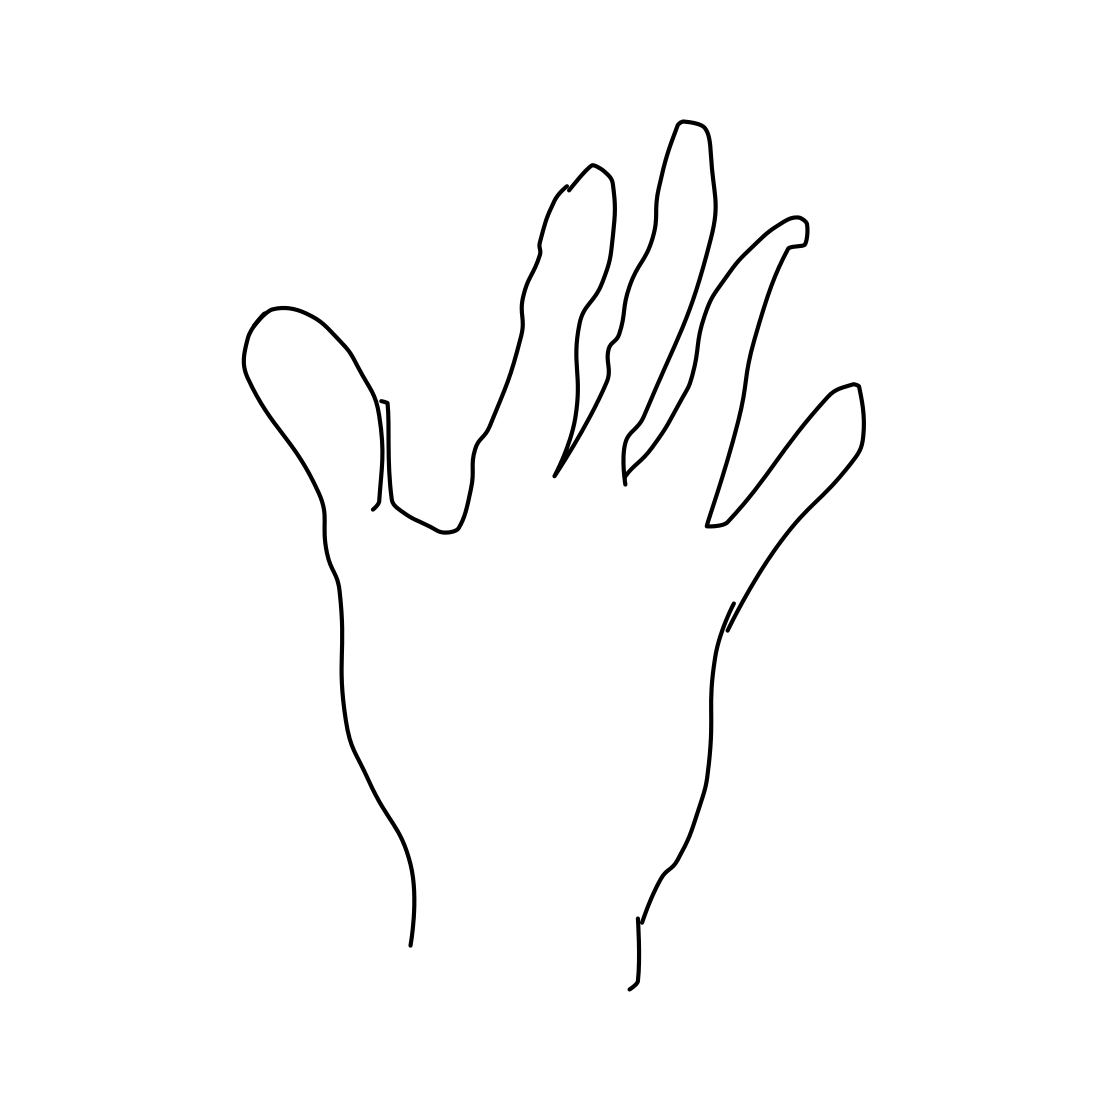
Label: hand